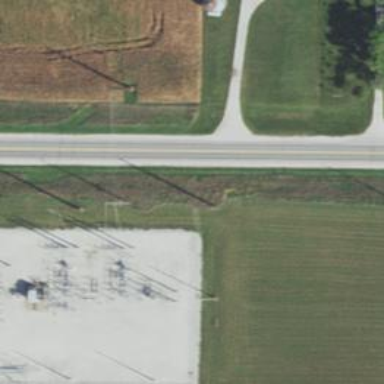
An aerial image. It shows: H-frame power tower design.